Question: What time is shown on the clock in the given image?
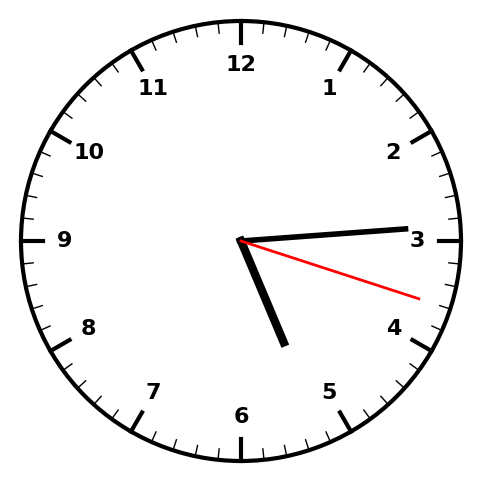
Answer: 05:14:18